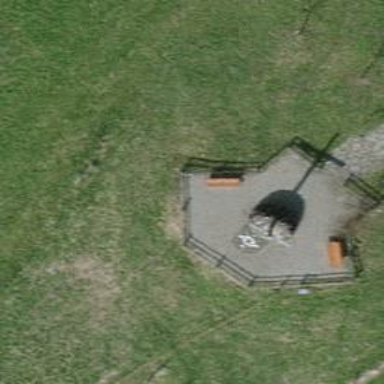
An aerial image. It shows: Brown bench.